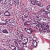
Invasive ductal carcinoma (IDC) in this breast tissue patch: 0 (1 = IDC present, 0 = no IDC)